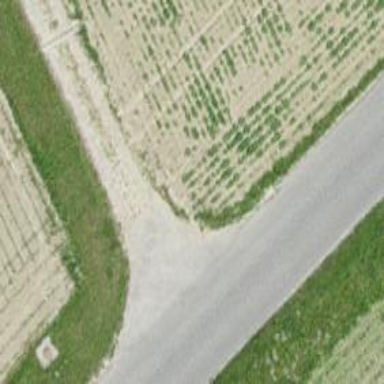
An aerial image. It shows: Asphalt road classified as tertiary.